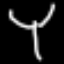
Label: fork